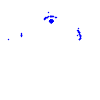
Particle: kaon